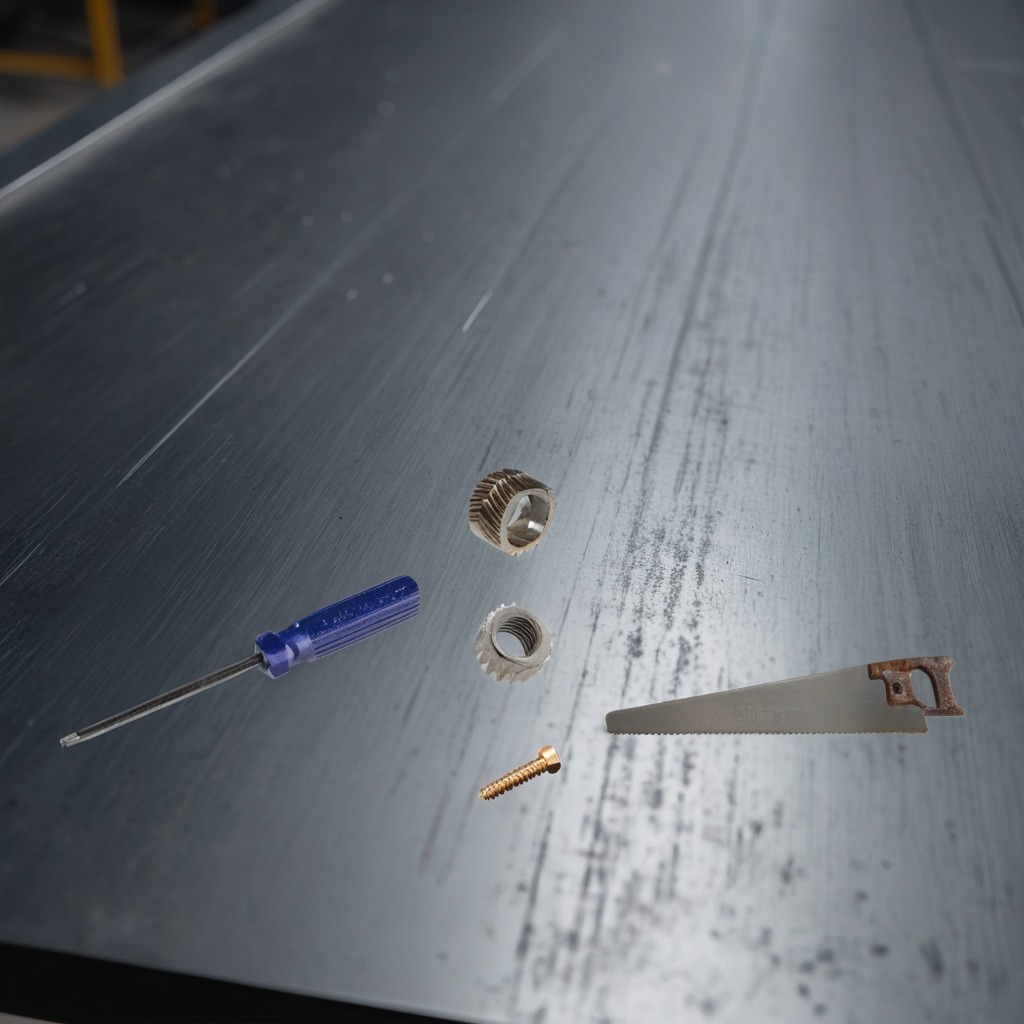
A steel gear with teeth, a metal machine screw, a handheld metal saw, a screwdriver, and a metal nut are lying on the cold steel table in a mining workshop.